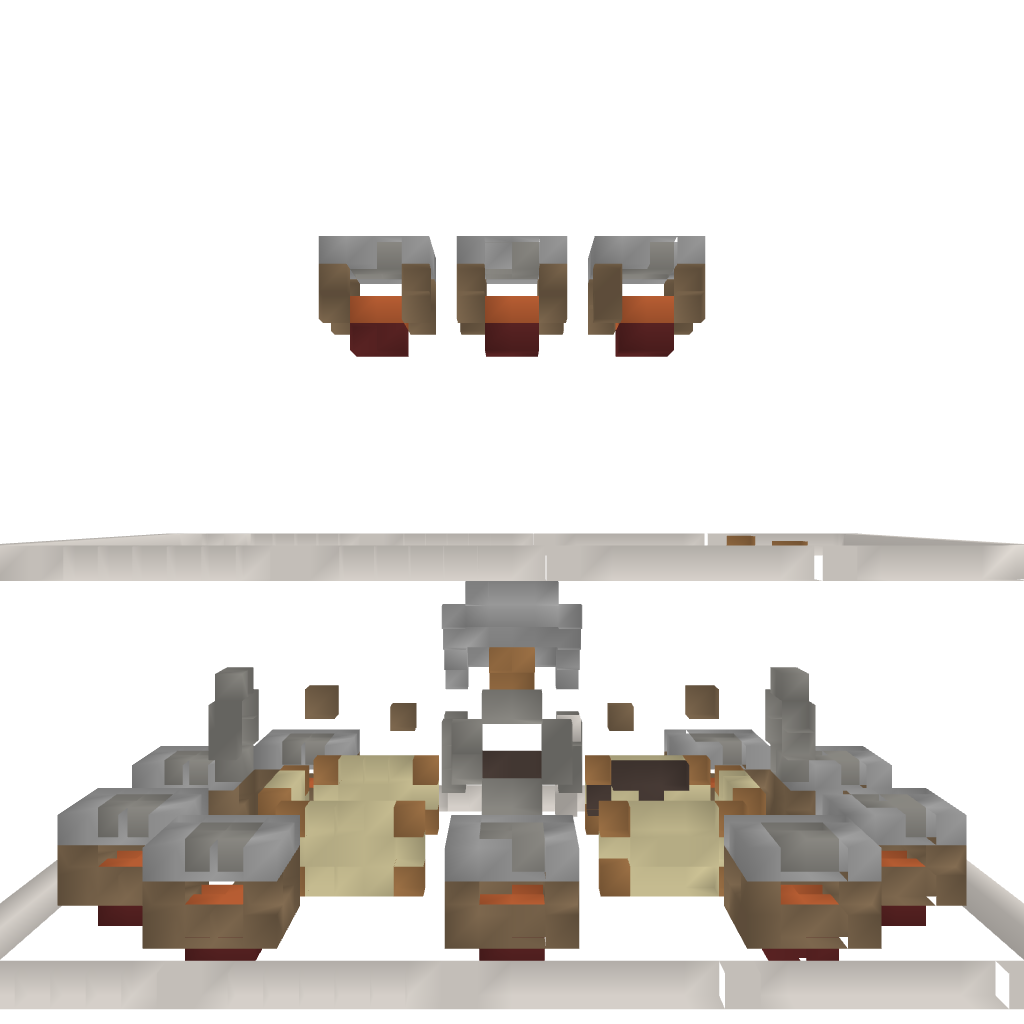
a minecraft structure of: Templo